Question: In an 'MDBoxLayout', I am attempting to align 4 widgets.
Here is my code for the layout:
'''
class MusicPlayer(MDBoxLayout):
def __init__(self, file):
super().__init__(orientation='horizontal', spacing=10, padding=5, size_hint_y=None)
self.file = file
self.progress_bar = MDSlider(min=0, max=100, show_off=False)
self.elapsed_label = MDLabel(text='0:00', size_hint_x=0.2)
self.remaining_label = MDLabel(text='0:00', size_hint_x=0.2)
self.add_widget(MDIconButton(icon='play', on_press=self.play_pause))
self.add_widget(self.elapsed_label)
self.add_widget(self.progress_bar)
self.add_widget(self.remaining_label)
def play_pause(self, button):
button.icon = 'pause' if button.icon == 'play' else 'play'
'''
And here is the result:

As you can see, the 'MDIconButton' is not aligned with the rest of the widgets, and the first MDLabel is slightly higher than the rest of the widgets. Any help to align these widgets would be greatly appreciated!
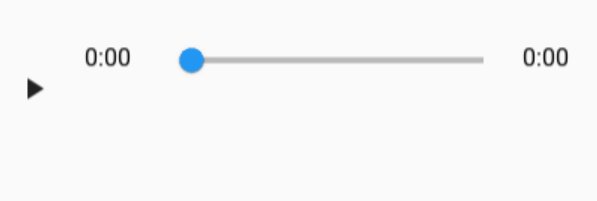
Answer: '''
class MusicPlayer(MDBoxLayout):
def __init__(self, **kwargs):
super().__init__(**kwargs)
self.spacing = 10
self.padding = 5
self.size_hint_y = None
self.md_bg_color = (0, 1, 1, 0.3)
self.progress_bar = MDSlider(min=0, max=100, show_off=False)
self.elapsed_label = MDLabel(text='0:00', pos_hint={"center_y": 0.5}, size_hint=(None, None))
self.elapsed_label.text_size = (None, None)
self.elapsed_label.height = self.elapsed_label.texture_size[1]
self.remaining_label = MDLabel(text='0:00', pos_hint={"center_y": 0.5}, size_hint=(None, None))
self.remaining_label.text_size = (None, None)
self.remaining_label.height = self.remaining_label.texture_size[1]
self.add_widget(MDIconButton(icon='play', pos_hint={"center_y": 0.5}))
self.add_widget(self.elapsed_label)
self.add_widget(self.progress_bar)
self.add_widget(self.remaining_label)
'''
<URL>